Question: It's quite clear that we see an O(n^2) algorithm to choose the second largest number, and an algorithm using tree style with O(n * Log(n)), but, with extra space cost, like below:

But, eh..., is there a in-place algorithm with time complexity O(n * Log(n)) to select the second largest number in an array/vector?
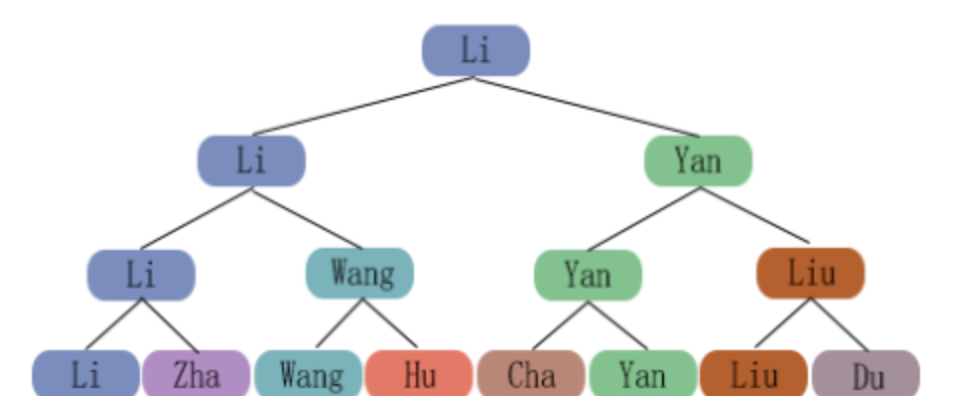
Answer: If you are looking for something very simple 'O(n)':
'''
int getSecondLargest(vector<int>& vec){
int firstLargest = INT_MIN, secondLargest = INT_MIN;
for(auto i: vec){
if(i >= firstLargest){
if(firstLargest != INT_MIN){
secondLargest = firstLargest;
}
firstLargest = i;
}
else if(i > secondLargest){
secondLargest = i;
}
}
return secondLargest;
}
'''
---
'nth_element':
Pros:
-
Cons:
- 'nth_element'
---
Why are you guys giving me 'O(n)' when I am asking for 'O(nlogn)'?
- <URL>
---
No. I want it to solve it with a tree style and I want O(nlogn) and I want in place. Do you have something like that?
- <URL>'